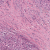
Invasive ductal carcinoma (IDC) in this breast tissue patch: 1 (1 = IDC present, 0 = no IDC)